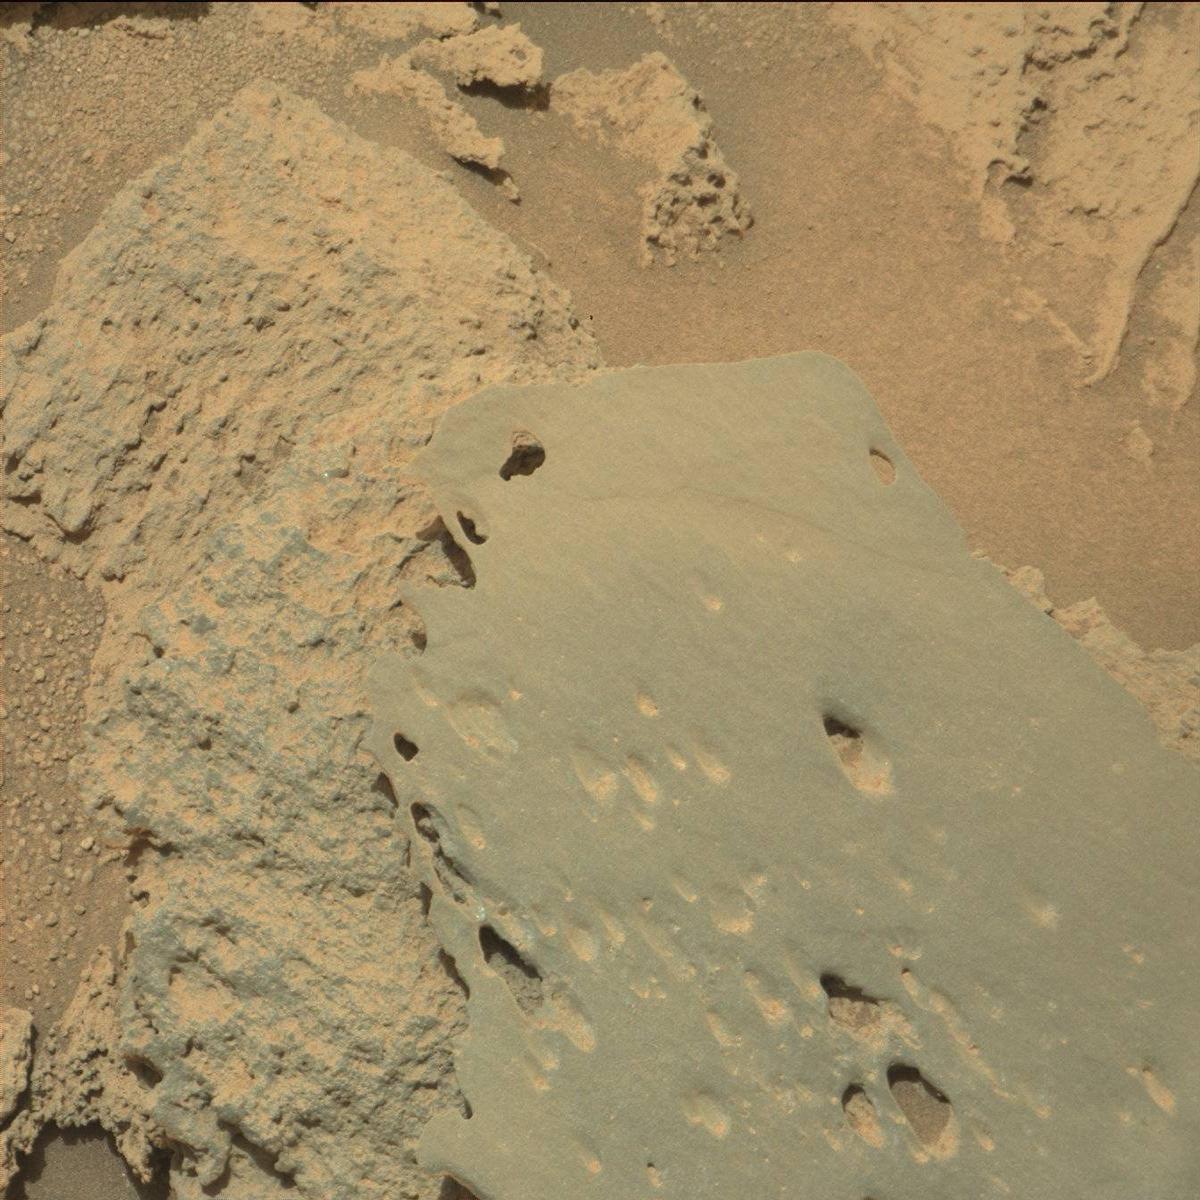
Terrain classes present: Bedrock, Sand / Soil